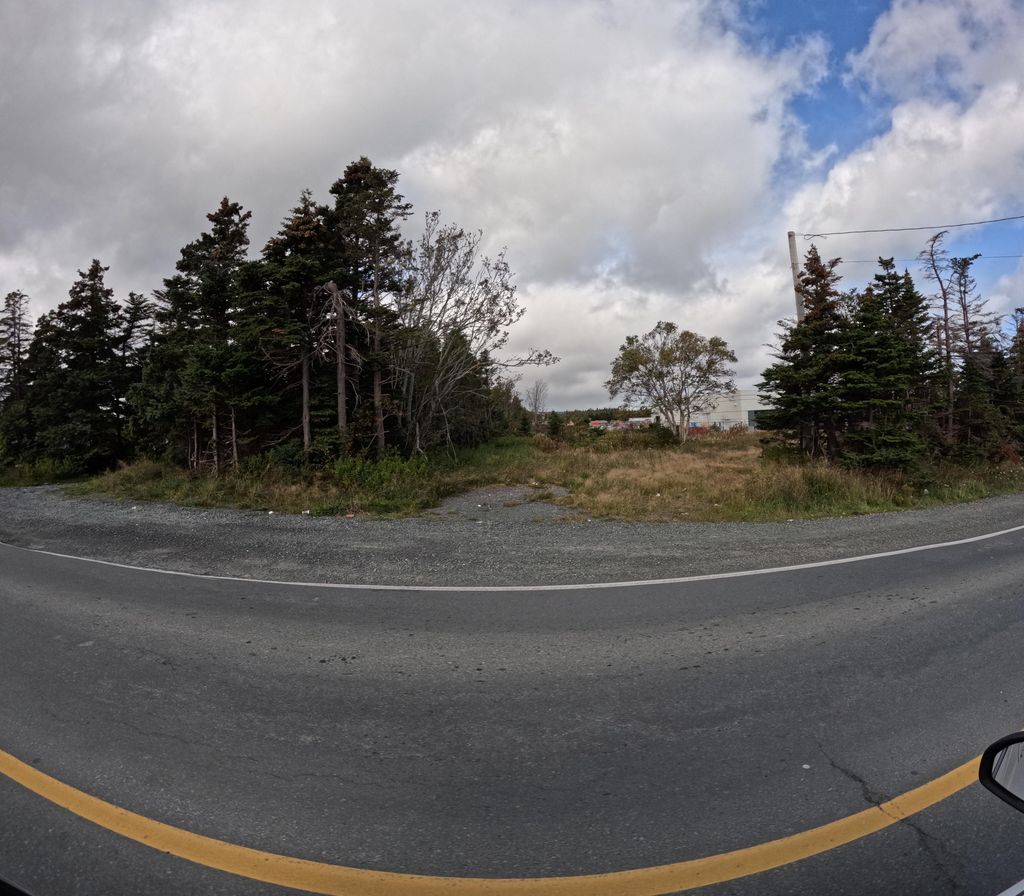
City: st_johns